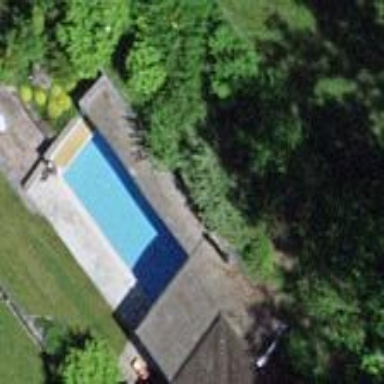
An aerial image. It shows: Swimming pool located in leisure land.